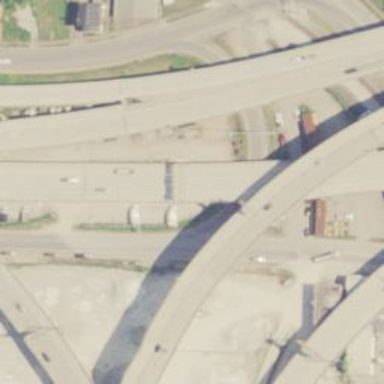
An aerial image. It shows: Primary link highway.